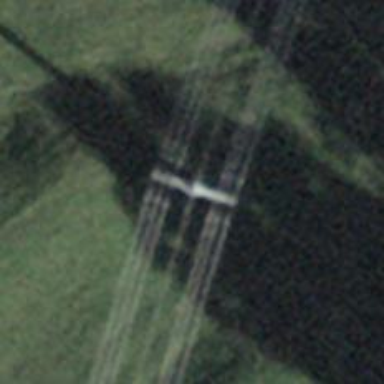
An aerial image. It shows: Power tower.